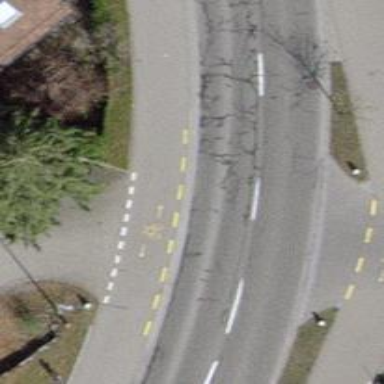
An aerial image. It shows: Asphalt cycleway.